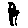
Label: fish